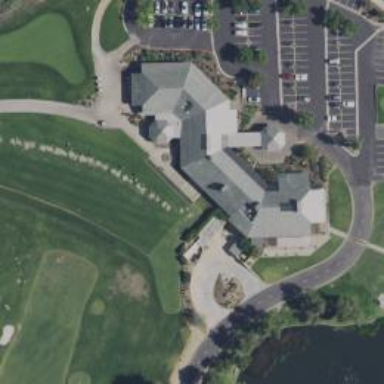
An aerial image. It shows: Clubhouse for golf enthusiasts.